Question: I have to make an app in which there are around 20 buttons, if I switch from one button to another button without removing the touch(i.e. by dragging the touch) I want to call the function when I entered in that button's frame region.
For example:when I drag touch from button's tag 10 to button's tag 11 then it should call button's tag 11 selector method.
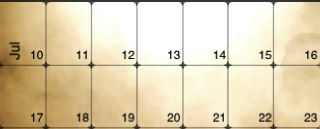
Answer: I think you can not do it with 'UIButtons'. But i have one suggestion for this may be it help you. Add 'Images' instead of 'Buttons' set those 'userIntractionEnable:NO' then in 'touchesMoved' method you can get call your '@selector' methods by comparing with 'X,Y' co-ordinates.
I wrote a small code for this -
'''
//I added your example image on my self.view with a view
//of 320x140 and set it userIntractionEnabled:NO
//Now in touchMoved: method did this..
-(void)touchesMoved:(NSSet *)touches withEvent:(UIEvent *)event
{
UITouch *touch = [[event allTouches] anyObject];
CGPoint pt = [touch locationInView:self.view];
//checking the touch is in self.view or not
if([touch view] == self.view)
{
//This is like a 2D array, So you have to follow row and column pattern.
if((pt.y>=0.0 && pt.y<=70.0))//For First Row
{
//These 7 are FirstRow Columns
if(pt.x>=0.0 && pt.x<=45.0){
NSLog(@"Method - 10");
}
if(pt.x>=46.0 && pt.x<=90.0){
NSLog(@"Method - 11");
}
if(pt.x>=91.0 && pt.x<=135.0){
NSLog(@"Method - 12");
}
if(pt.x>=136.0 && pt.x<=180.0){
NSLog(@"Method - 13");
}
if(pt.x>=181.0 && pt.x<=225.0){
NSLog(@"Method - 14");
}
if(pt.x>=226.0 && pt.x<=270.0){
NSLog(@"Method - 15");
}
if(pt.x>=271.0 && pt.x<=315.0){
NSLog(@"Method - 16");
}
}
//Row change this is for Second Row
if((pt.y>=71.0 && pt.y<=140.0))
{
//These 7 are SecondRow Columns
if(pt.x>=0.0 && pt.x<=45.0){
NSLog(@"Method - 17");
}
if(pt.x>=46.0 && pt.x<=90.0){
NSLog(@"Method - 18");
}
if(pt.x>=91.0 && pt.x<=135.0){
NSLog(@"Method - 19");
}
if(pt.x>=136.0 && pt.x<=180.0){
NSLog(@"Method - 20");
}
if(pt.x>=181.0 && pt.x<=225.0){
NSLog(@"Method - 21");
}
if(pt.x>=226.0 && pt.x<=270.0){
NSLog(@"Method - 22");
}
if(pt.x>=271.0 && pt.x<=315.0){
NSLog(@"Method - 23");
}
}
}
}
'''
Hope this will help you !!!! :-)